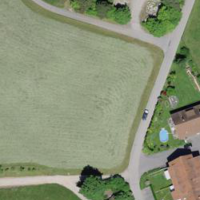
EUNIS habitat code: 52
Species observed at this site:
Chelidonium majus